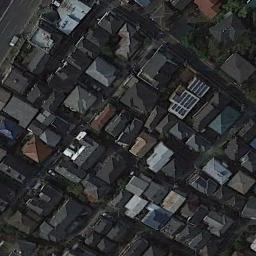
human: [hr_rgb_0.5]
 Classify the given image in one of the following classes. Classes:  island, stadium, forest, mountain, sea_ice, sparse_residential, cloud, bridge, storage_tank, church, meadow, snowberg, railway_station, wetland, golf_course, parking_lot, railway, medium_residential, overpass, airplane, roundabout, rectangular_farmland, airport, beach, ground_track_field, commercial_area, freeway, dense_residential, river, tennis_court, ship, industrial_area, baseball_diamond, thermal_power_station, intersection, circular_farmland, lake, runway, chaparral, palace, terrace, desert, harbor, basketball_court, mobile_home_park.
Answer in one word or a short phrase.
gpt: dense_residential